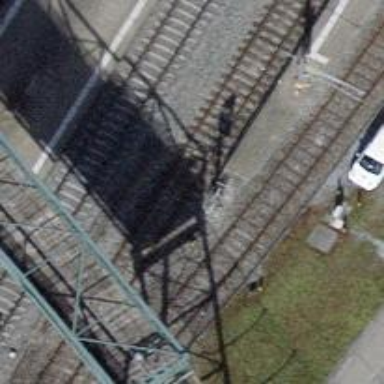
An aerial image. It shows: Rail siding with electrified contact lines for trains.